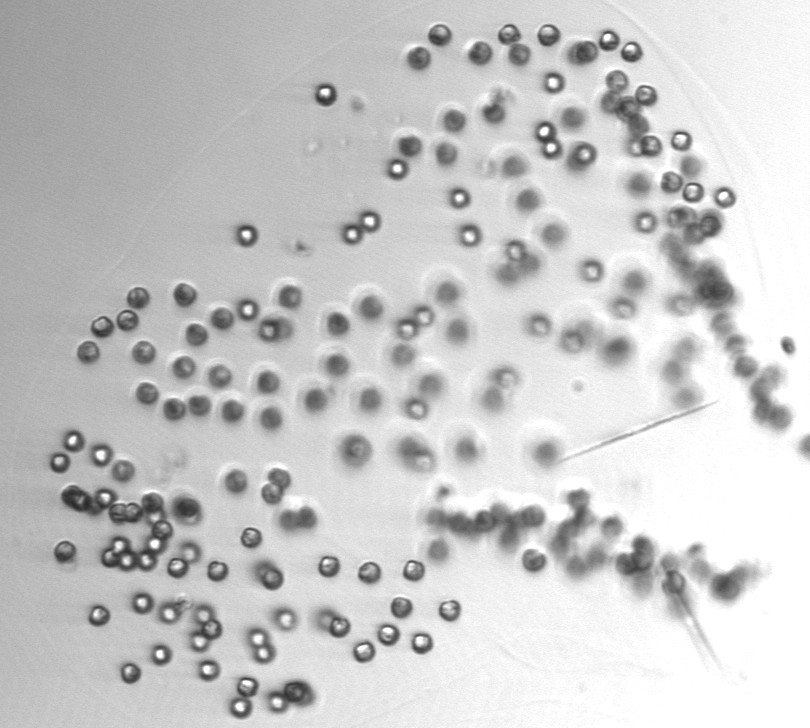
Label: Phaeocystis